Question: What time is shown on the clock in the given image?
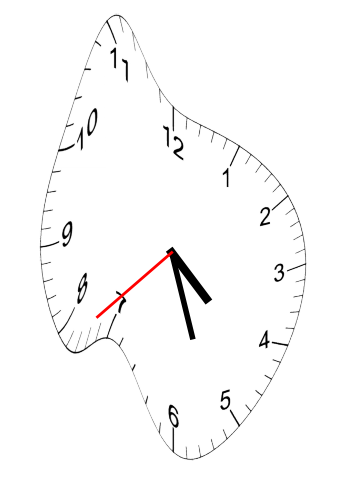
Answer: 04:26:38